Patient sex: M
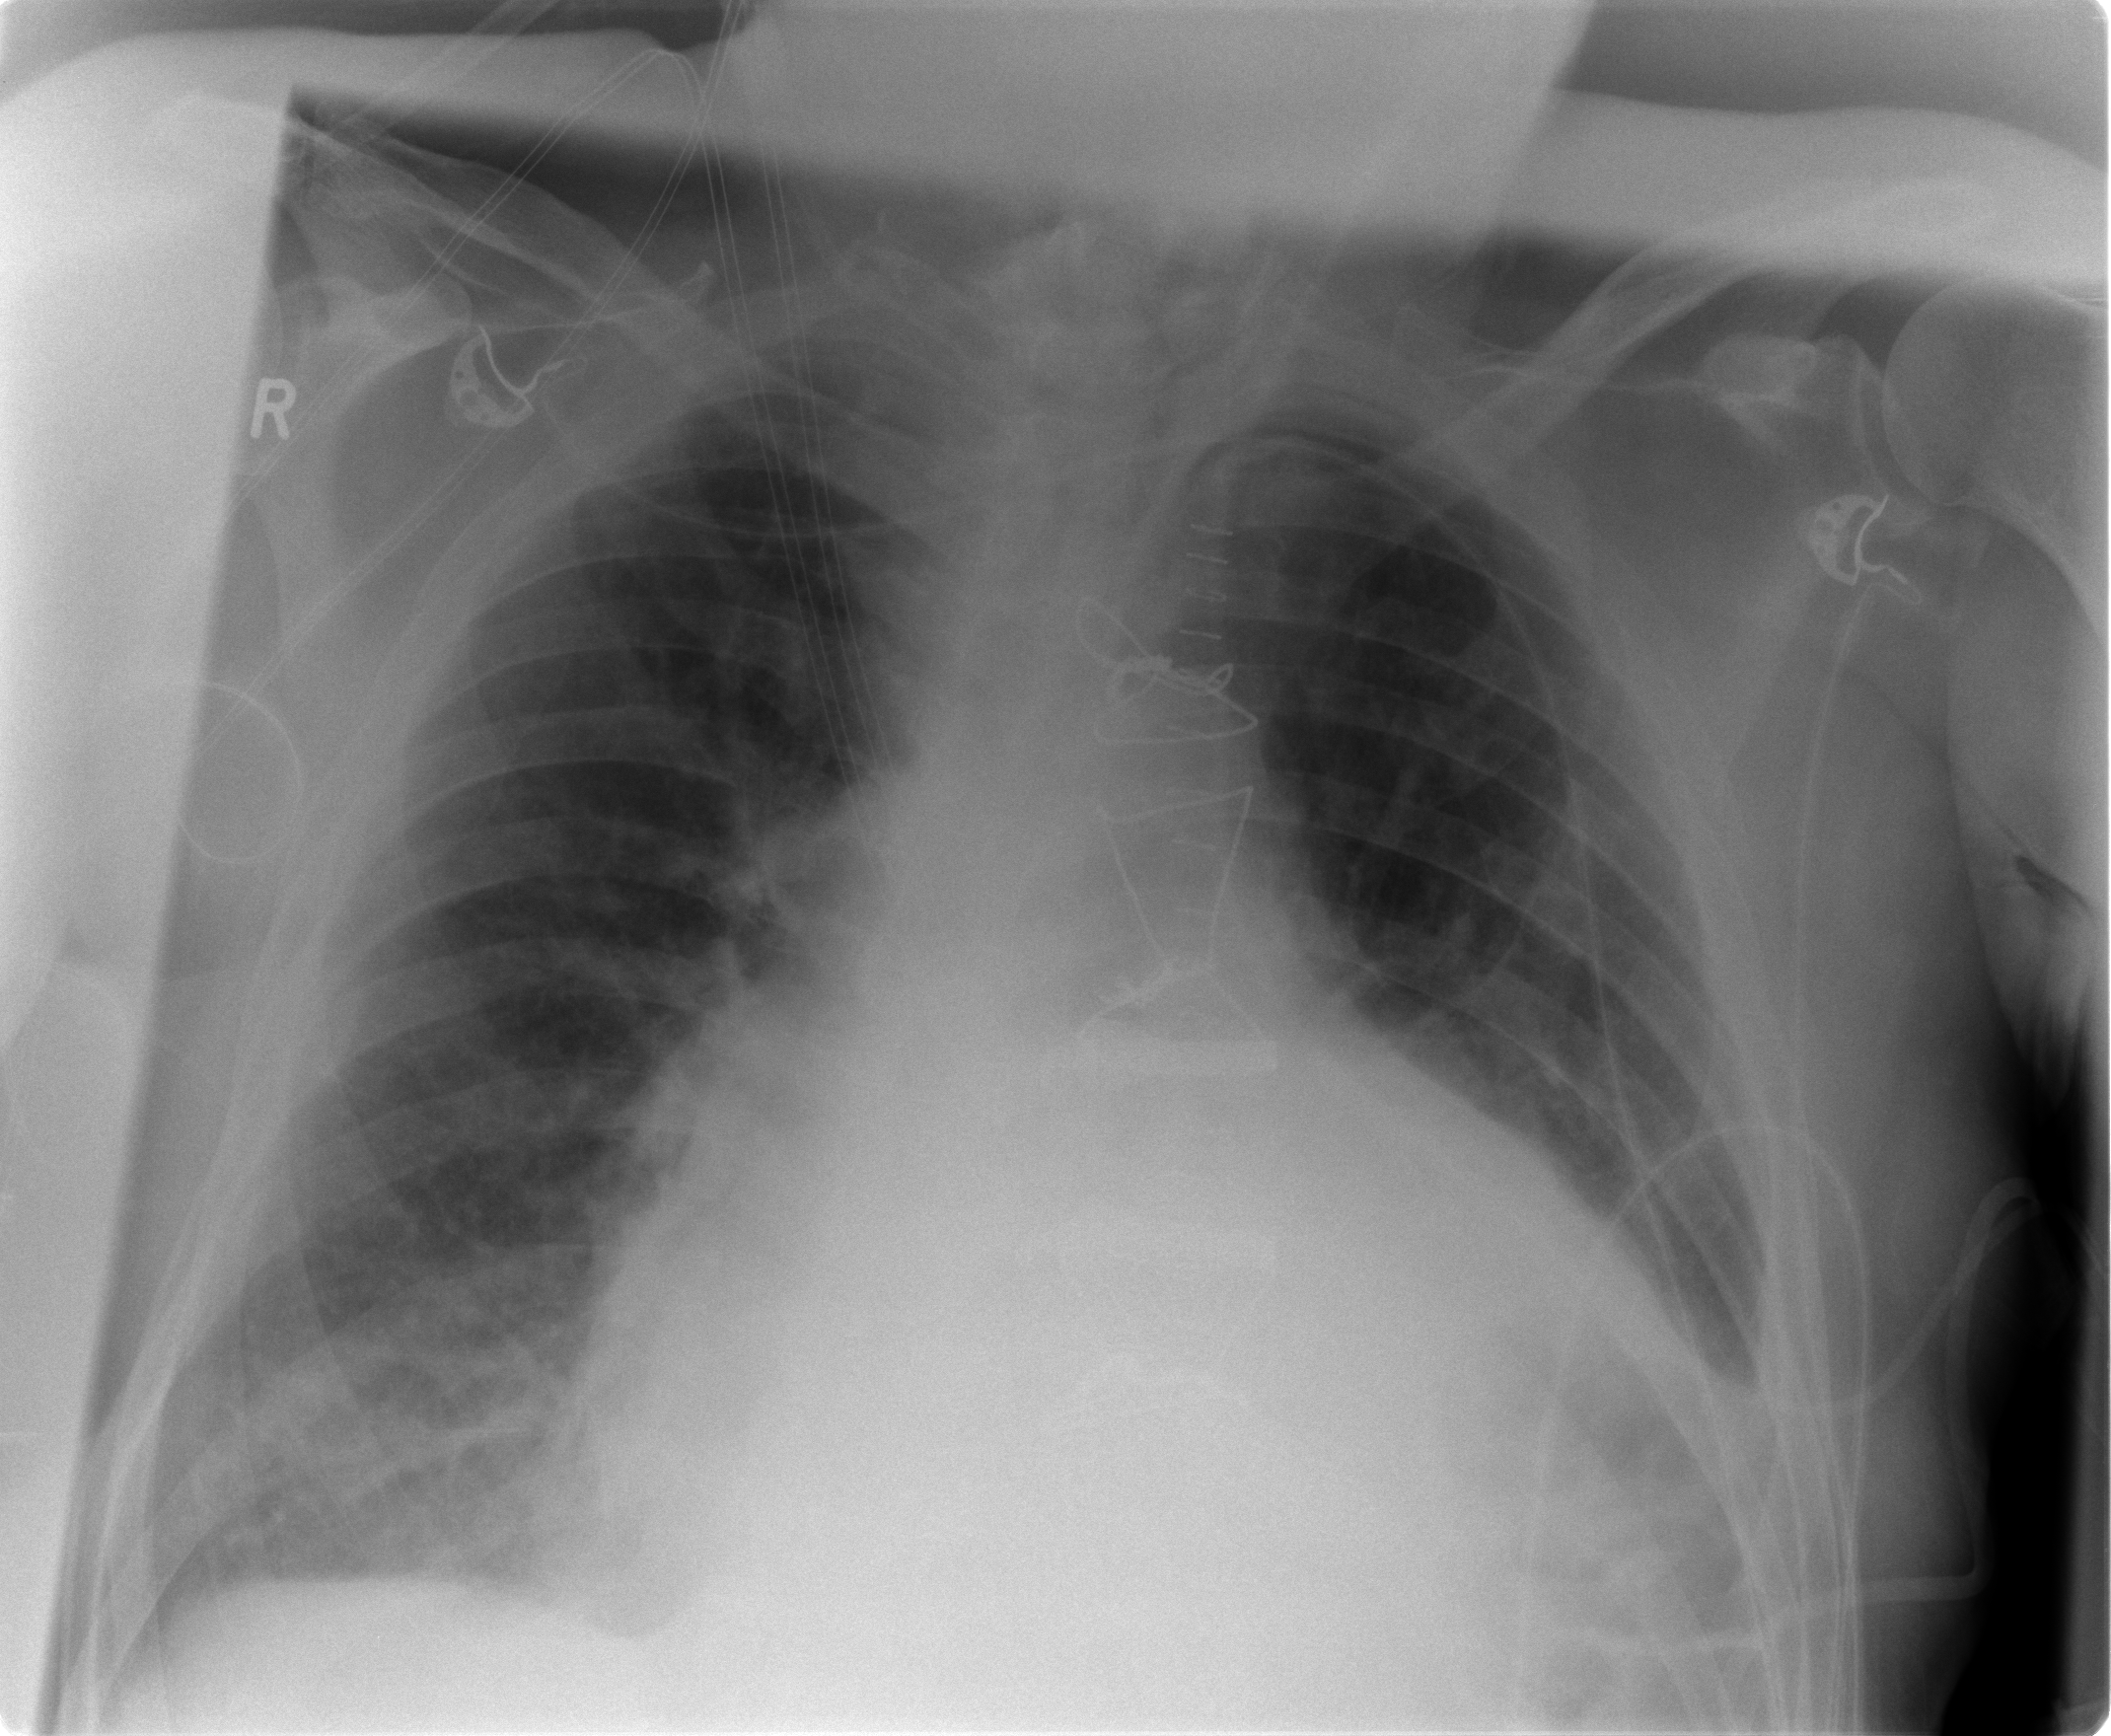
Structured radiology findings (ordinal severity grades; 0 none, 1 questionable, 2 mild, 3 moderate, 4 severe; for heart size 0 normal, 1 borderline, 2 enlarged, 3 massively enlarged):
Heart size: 3
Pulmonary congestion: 2
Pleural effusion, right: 0
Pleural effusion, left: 2
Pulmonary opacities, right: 2
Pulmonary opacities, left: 0
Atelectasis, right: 2
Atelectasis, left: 2